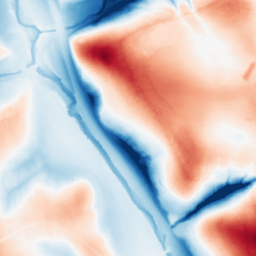
Category: edge_preserving
Decomposition family: guided
Decomposition parameters: radius: 32
eps: 0.1
Upsampling method: regularized
Upsampling parameters: scale: 2
lambda_reg: 0.001
Upsampling scale: 2